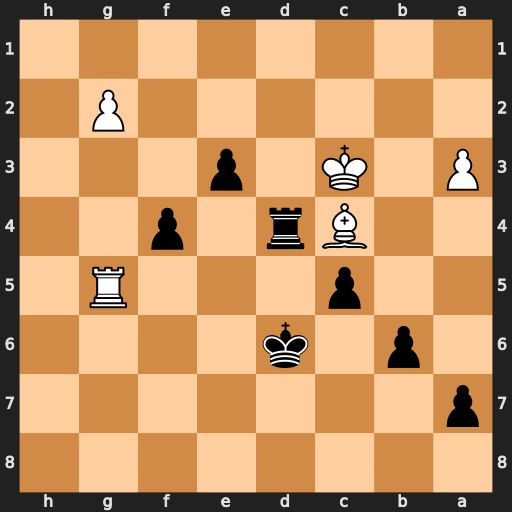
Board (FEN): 8/p7/1p1k4/2p3R1/2Br1p2/P1K1p3/6P1/8
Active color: b
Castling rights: -
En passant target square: -
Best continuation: Rxc4+ Kxc4 e2 Rd5+ Ke6